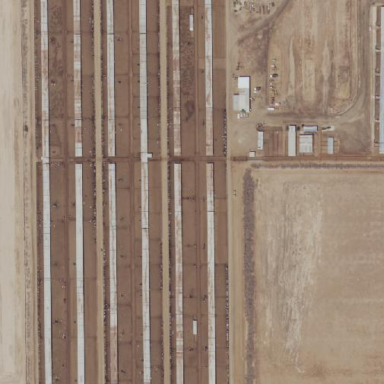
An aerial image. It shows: Feedlot within farmyard.